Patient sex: M
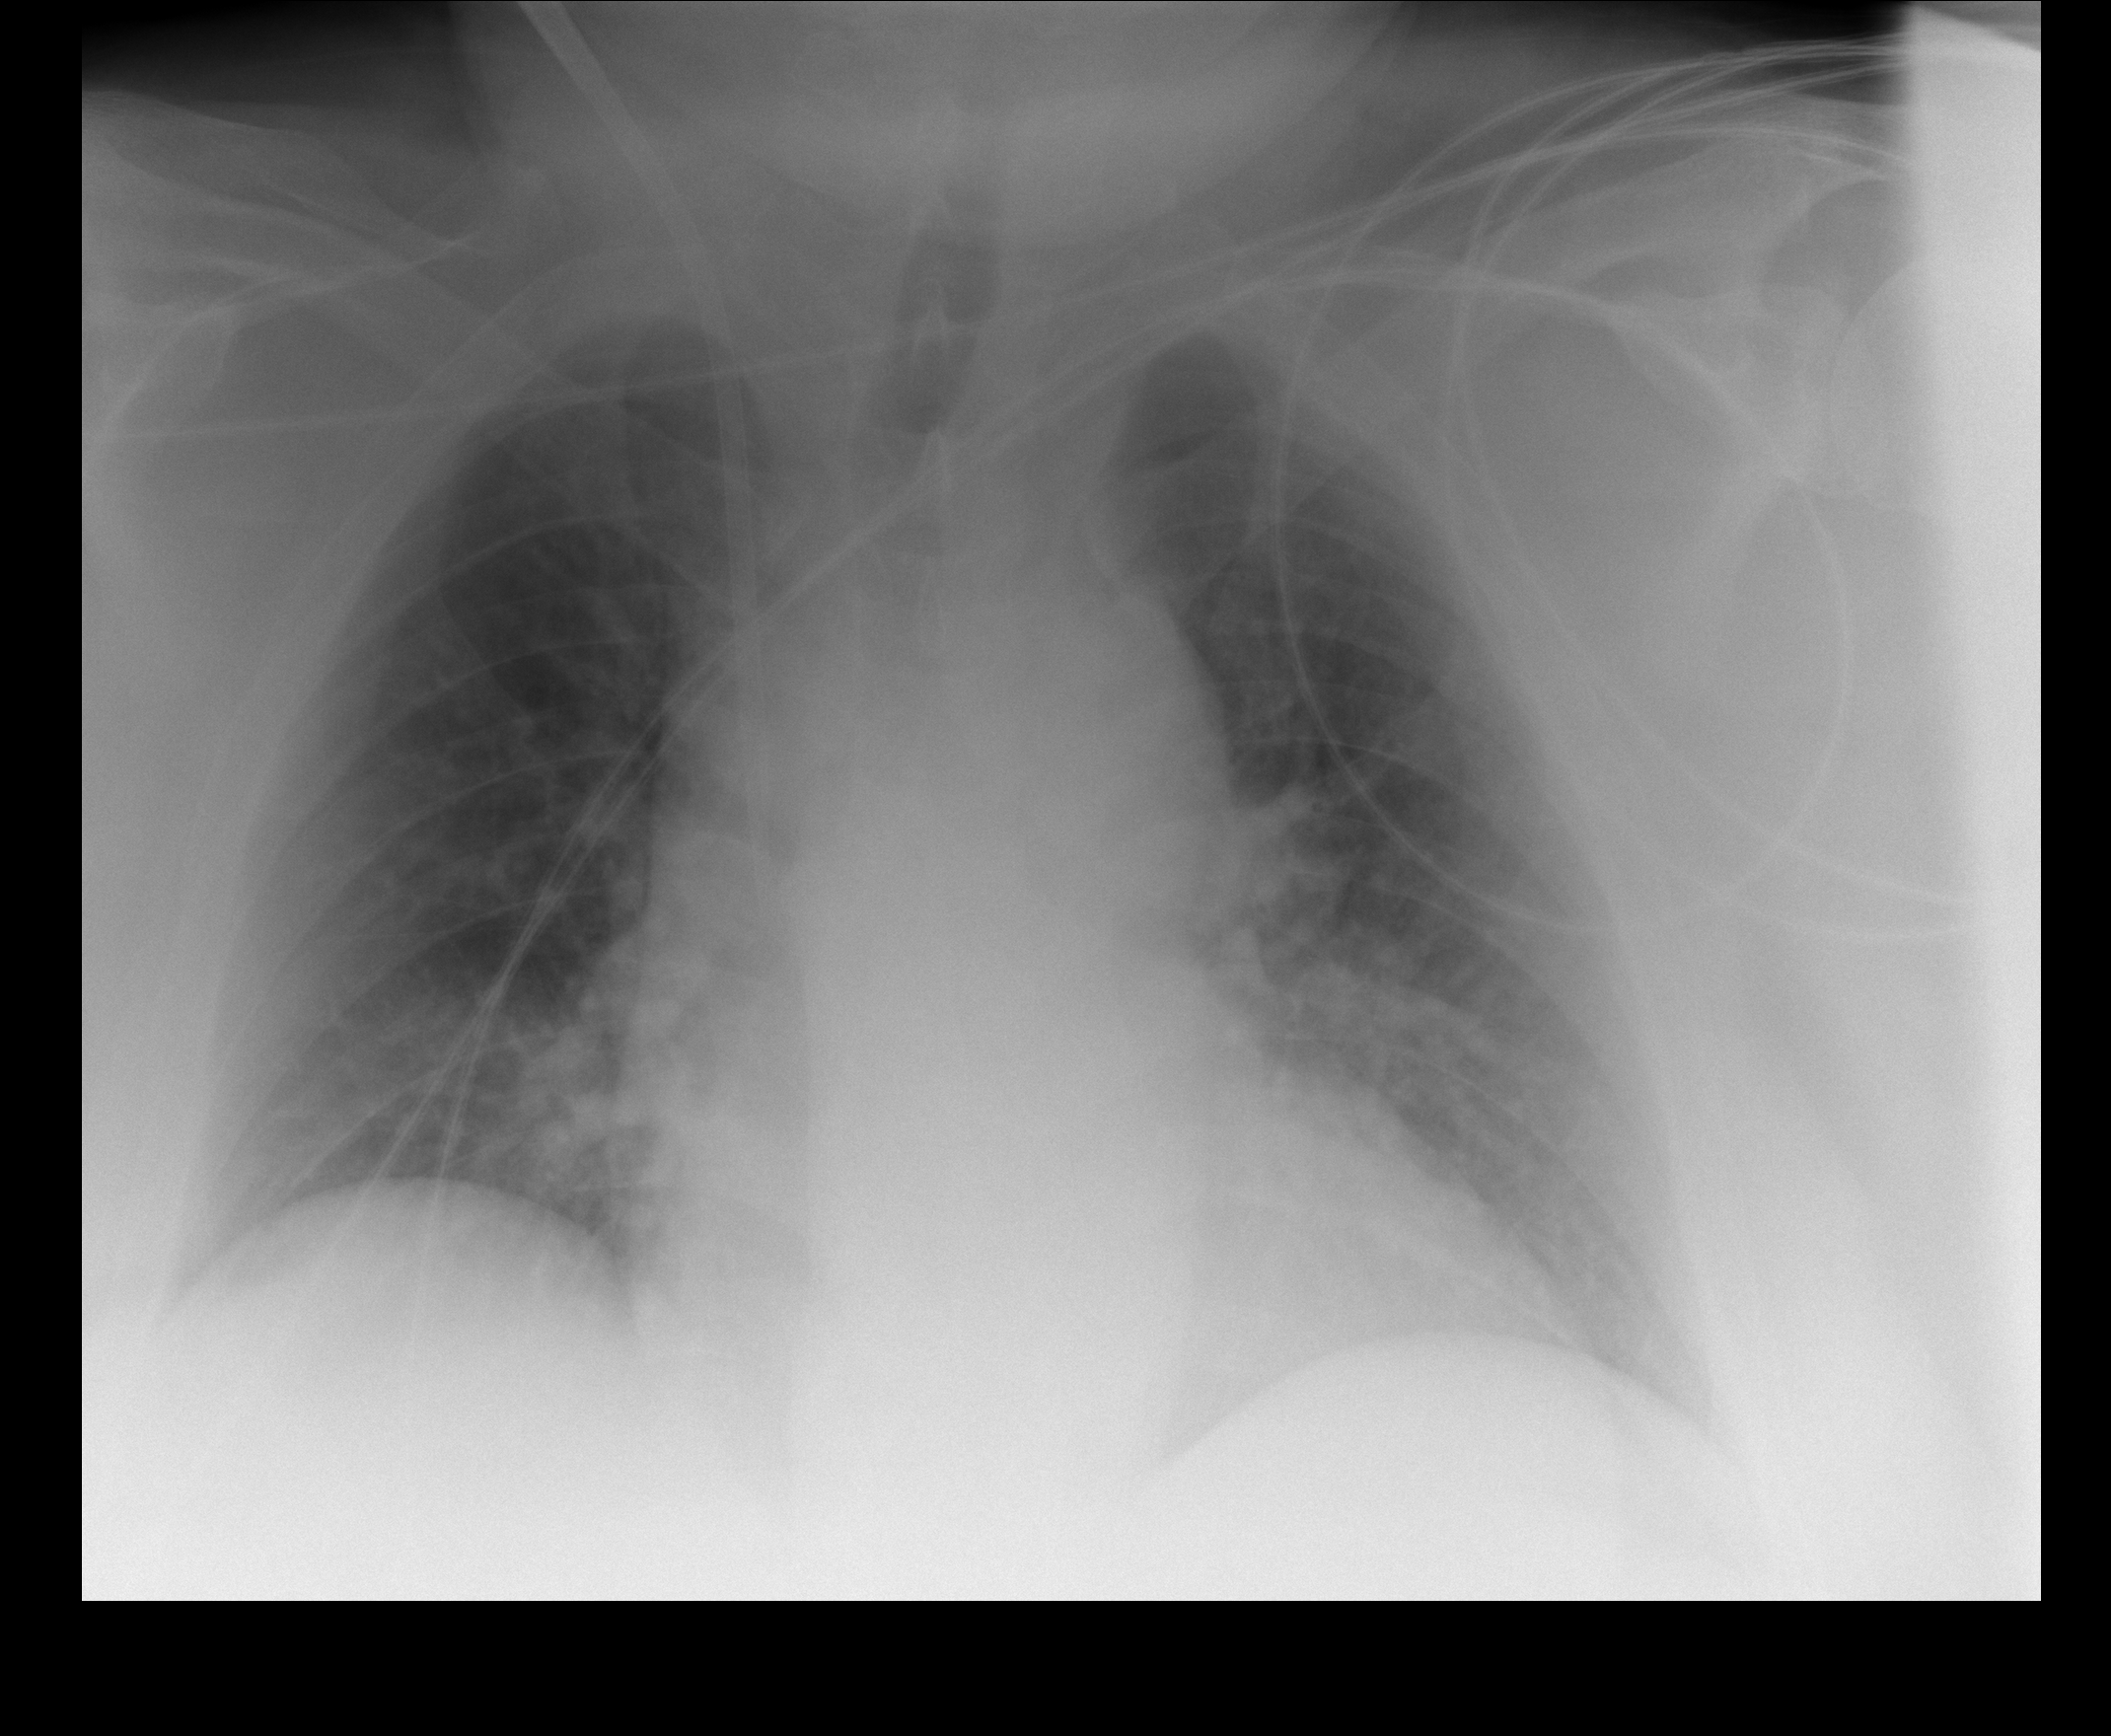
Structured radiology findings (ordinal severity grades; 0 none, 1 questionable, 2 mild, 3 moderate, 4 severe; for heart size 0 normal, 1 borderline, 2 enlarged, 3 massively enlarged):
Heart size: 2
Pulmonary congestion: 2
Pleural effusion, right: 0
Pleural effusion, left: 0
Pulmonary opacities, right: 1
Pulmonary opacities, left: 1
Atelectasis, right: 0
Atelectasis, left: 0